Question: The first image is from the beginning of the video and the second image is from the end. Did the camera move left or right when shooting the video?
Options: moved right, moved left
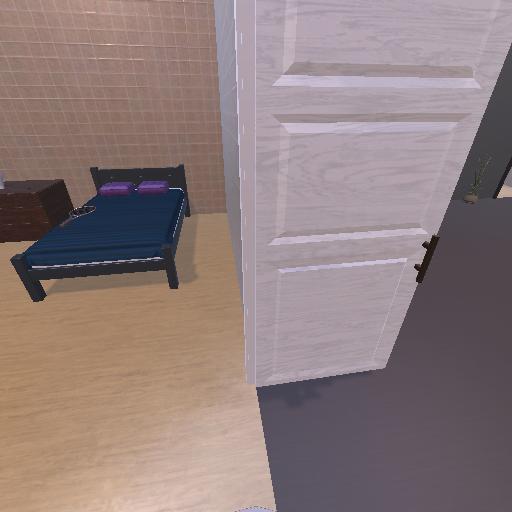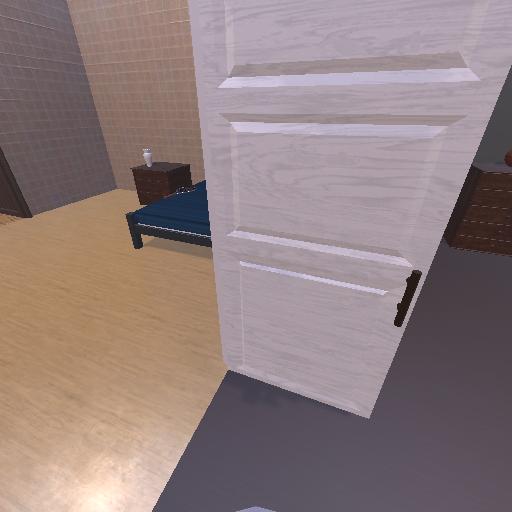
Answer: moved right